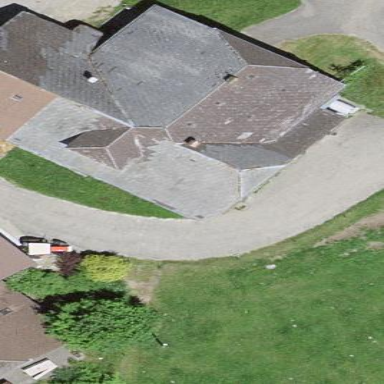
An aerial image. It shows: Farm building.